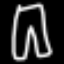
Label: pants